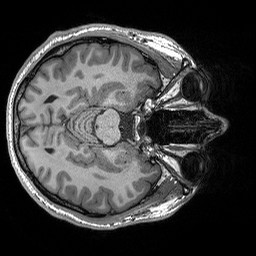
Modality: T1w
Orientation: axial
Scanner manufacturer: siemens
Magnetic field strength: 3 T
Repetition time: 2.3 s
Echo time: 0.00298 s